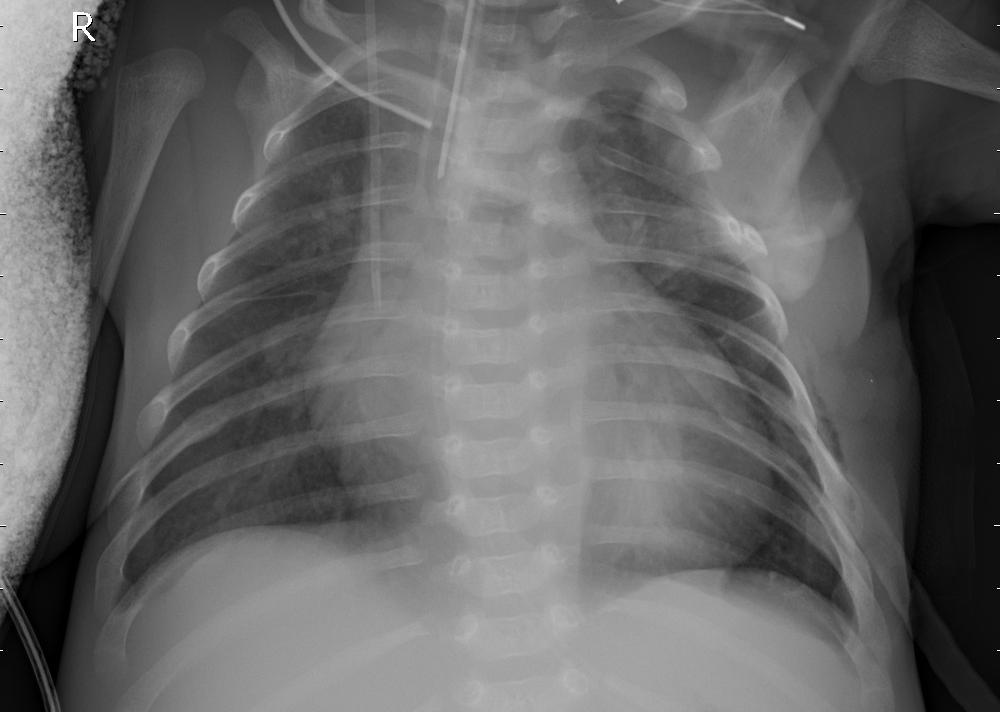
Diagnosis: PNEUMONIA